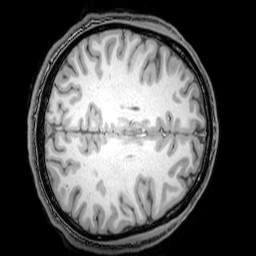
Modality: T1w
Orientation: axial
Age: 22
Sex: male
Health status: healthy
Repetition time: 0.081 s
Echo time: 0.037 s